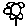
Label: flower